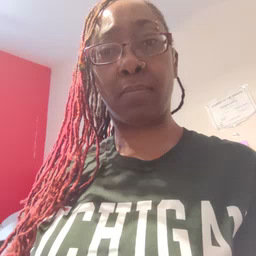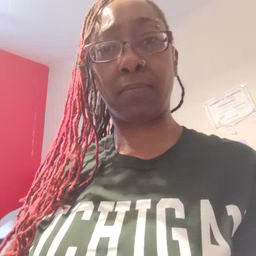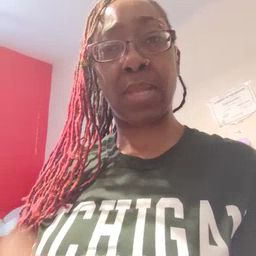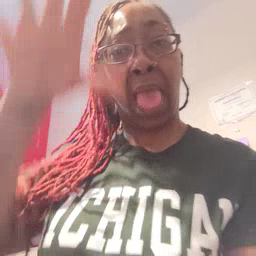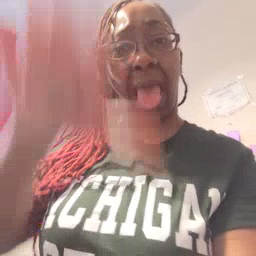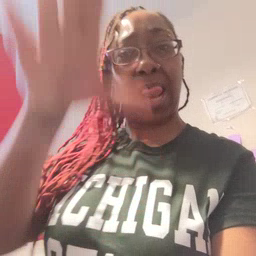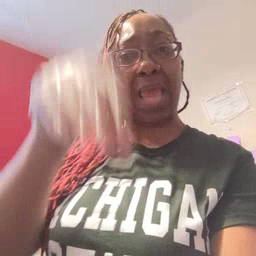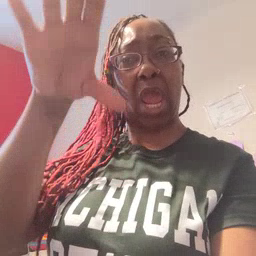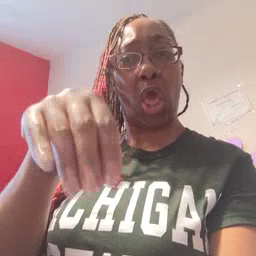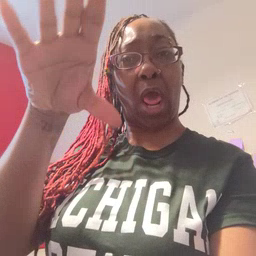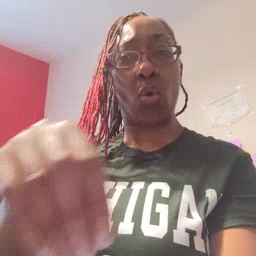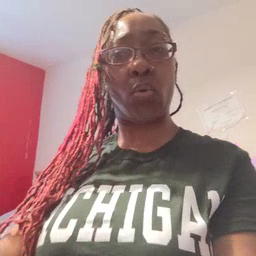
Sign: alligator